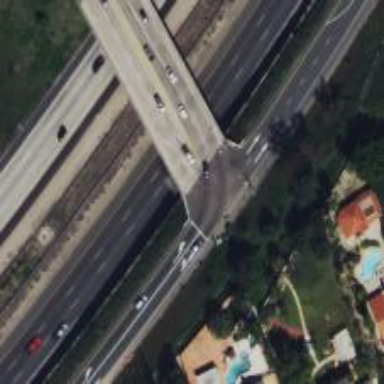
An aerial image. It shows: Secondary road crossing bridge.